Question: I have got a table with white font on a blue background as you can see its not the easiest to read. is there any font/solution to make it a bit more eye friendly with css. im using ie6
(the info displayed is made up)
edit: I cant change the background image and colour because theyre the companies colours

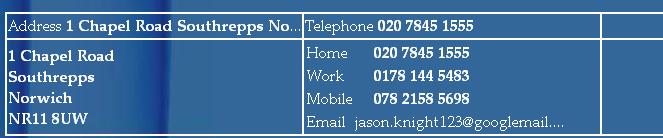
Answer: You could give the tablecells a solid black background, and then make it slightly transparent.
'''
td {
/* Fallback for web browsers that doesn't support RGBa */
background: rgb(0, 0, 0);
/* RGBa with 0.6 opacity */
background: rgba(0, 0, 0, 0.6);
}
'''
(css is from <URL>